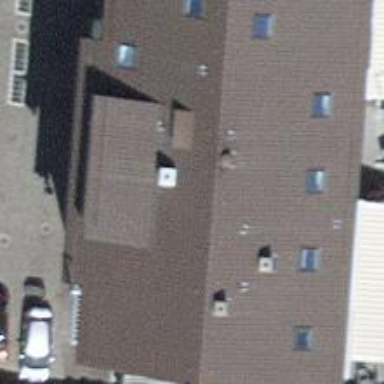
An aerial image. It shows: Restaurant.